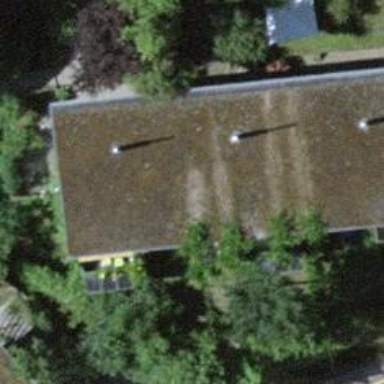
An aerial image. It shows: Building.